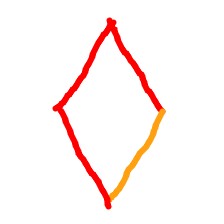
Shape: rhombus